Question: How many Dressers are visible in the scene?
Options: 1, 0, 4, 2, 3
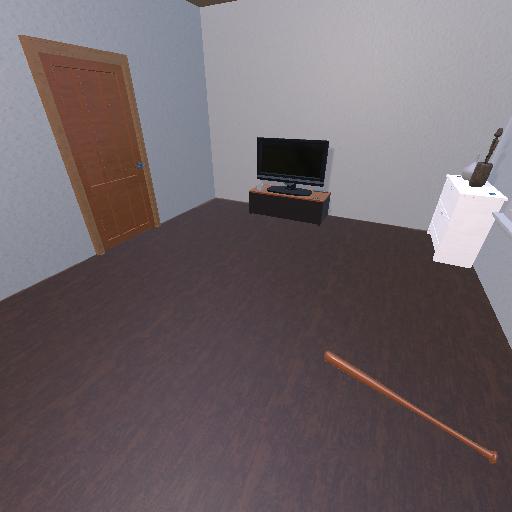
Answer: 1